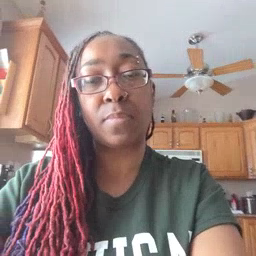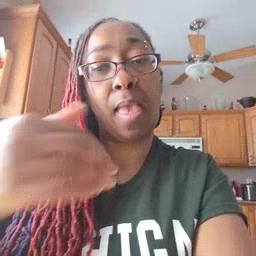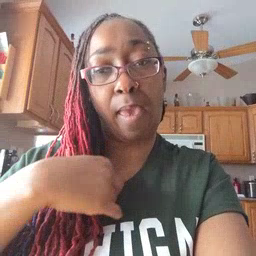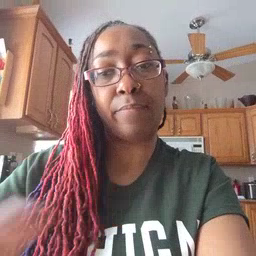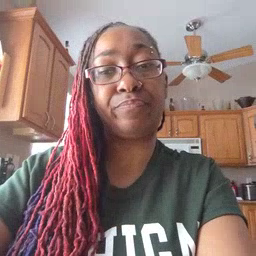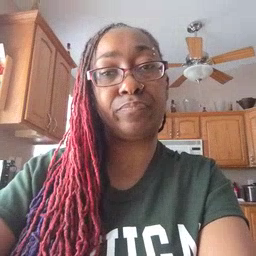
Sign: have